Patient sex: M
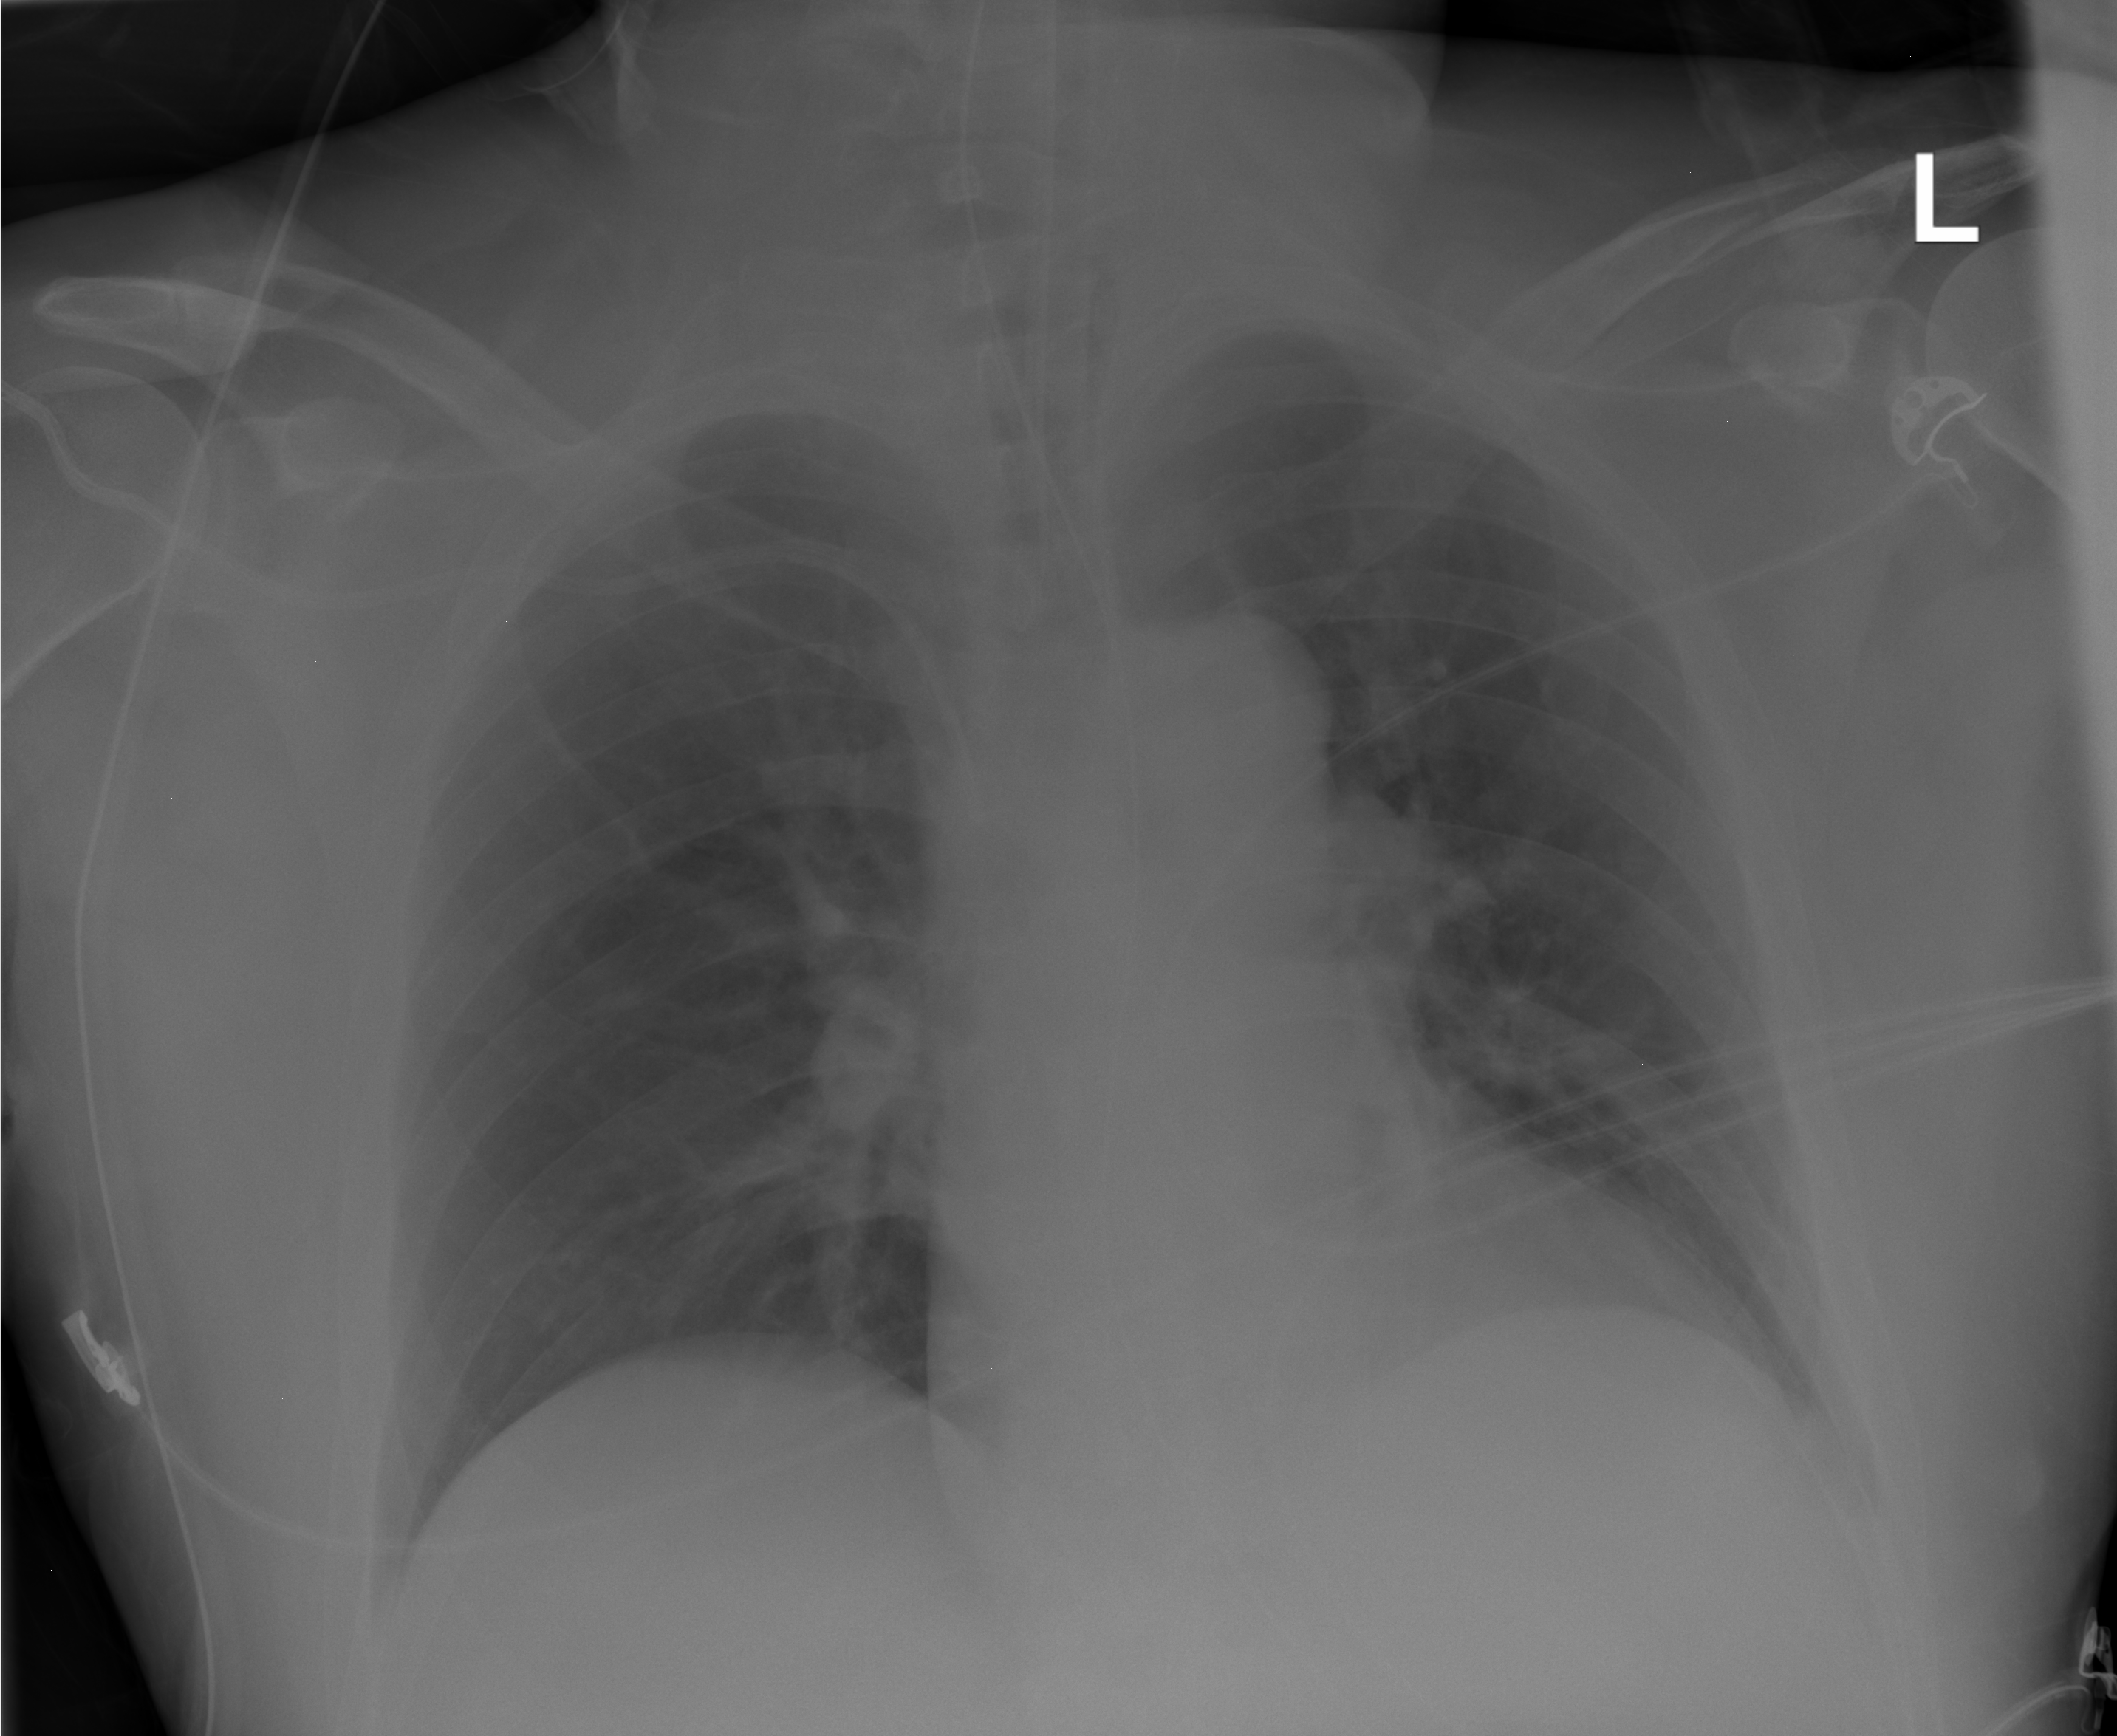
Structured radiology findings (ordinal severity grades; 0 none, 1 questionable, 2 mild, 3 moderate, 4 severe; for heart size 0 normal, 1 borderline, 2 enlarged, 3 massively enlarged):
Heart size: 1
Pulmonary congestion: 1
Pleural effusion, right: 0
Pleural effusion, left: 2
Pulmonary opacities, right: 1
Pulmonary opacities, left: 0
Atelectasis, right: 1
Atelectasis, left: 0